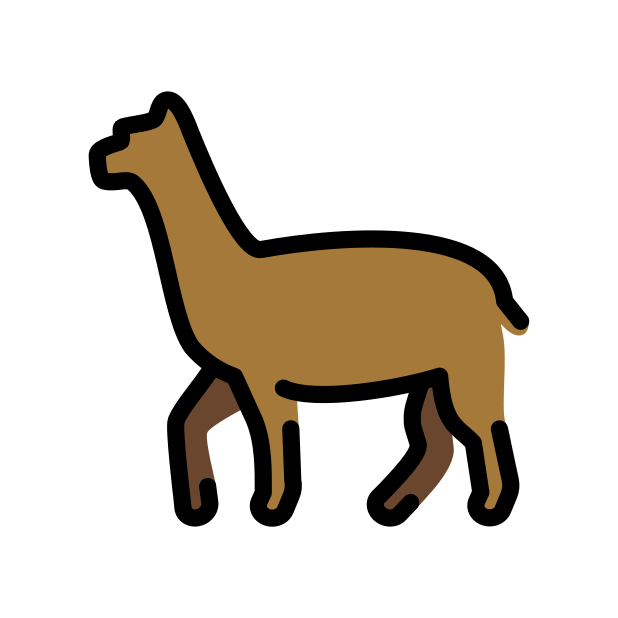
llama